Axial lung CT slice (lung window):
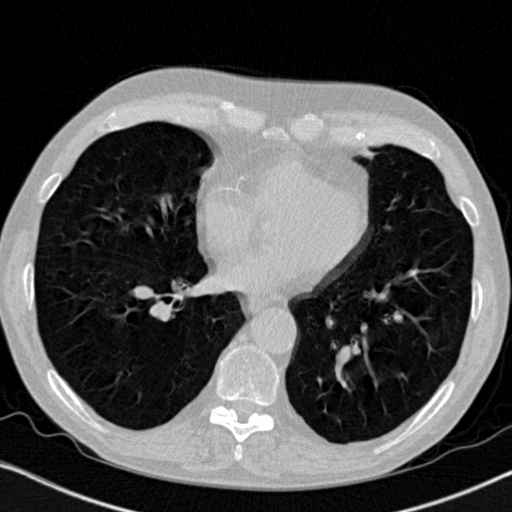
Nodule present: no